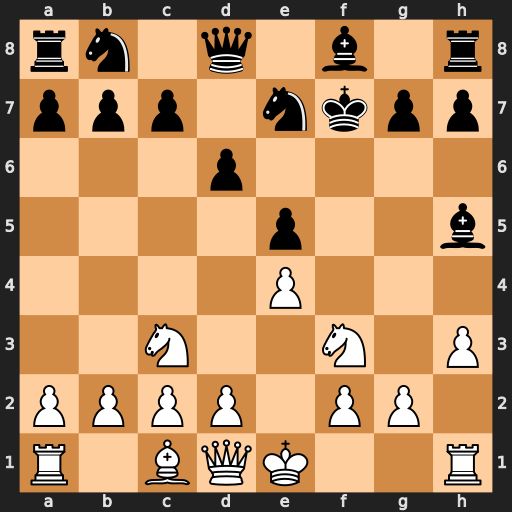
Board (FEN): rn1q1b1r/ppp1nkpp/3p4/4p2b/4P3/2N2N1P/PPPP1PP1/R1BQK2R
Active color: w
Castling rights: KQ
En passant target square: -
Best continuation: Ng5+ Kg8 Qxh5